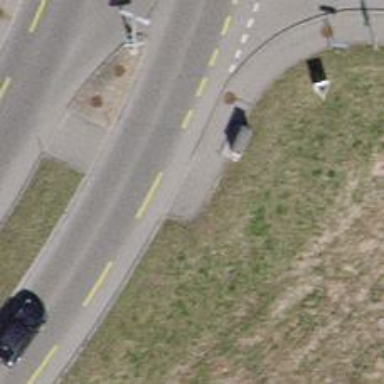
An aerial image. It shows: Kerb serving as barrier.